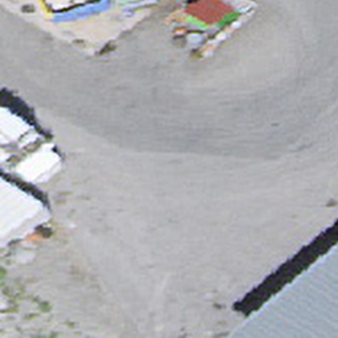
Label: other